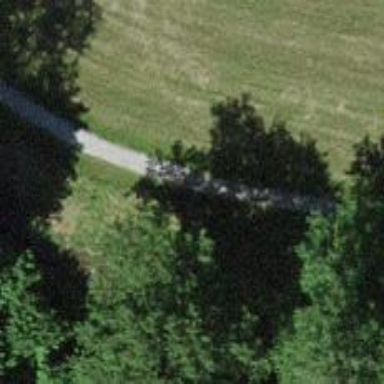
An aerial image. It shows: Pebblestone path.